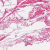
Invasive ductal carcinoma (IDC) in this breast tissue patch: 0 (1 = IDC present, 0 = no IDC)